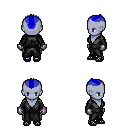
a pixel art fantasy rpg character, female body template, dark elf, purple skin, gray robe, teal pants, blue short mohawk hairstyle, metal gloves, ghillies, four views (front, back, left, right), 2x2 character sprite sheet, small pixel art, hard edges, no anti-aliasing